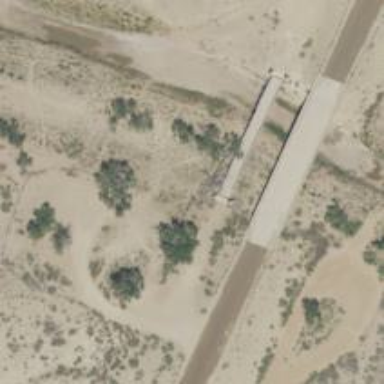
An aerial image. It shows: Path on bridge.